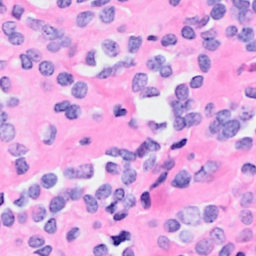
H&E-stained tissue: Breast